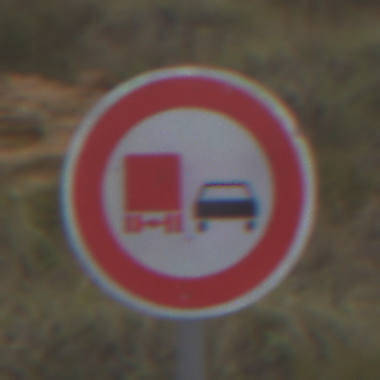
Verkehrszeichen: UeberholverbotKraftfahrzeuge
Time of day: Midday
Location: Outdoor (Nature)
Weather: Overcast
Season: NotSpecified
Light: Natural